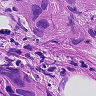
Metastatic tissue present: yes